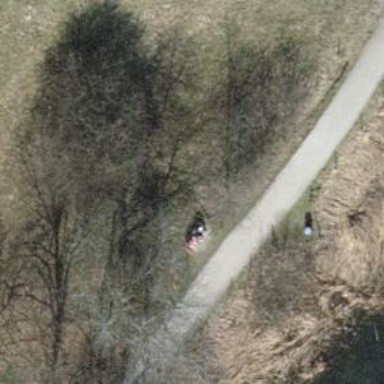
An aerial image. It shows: Brown bench in the vicinity.